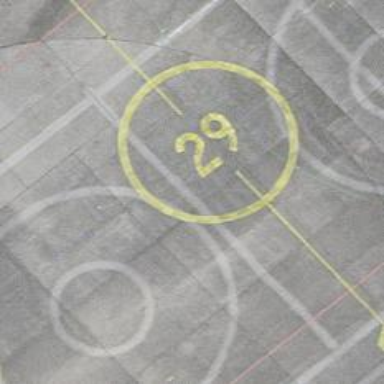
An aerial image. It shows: Image of helipad at airport.